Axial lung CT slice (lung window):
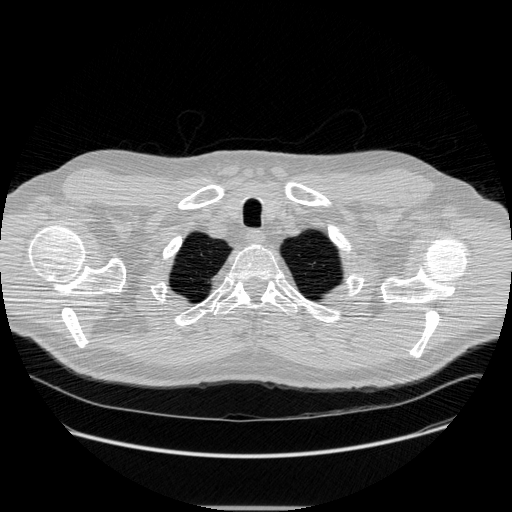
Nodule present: no